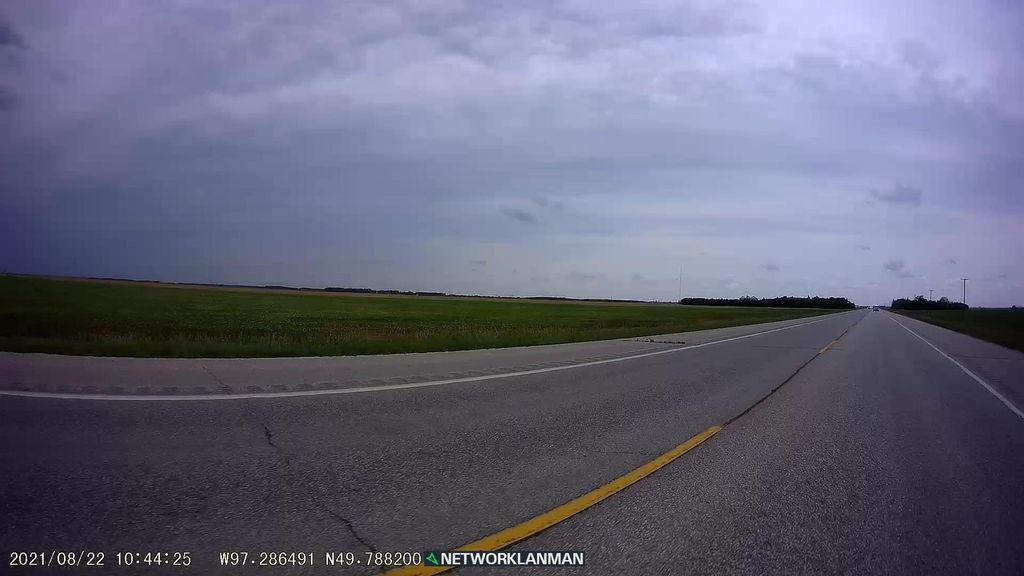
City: winnipeg